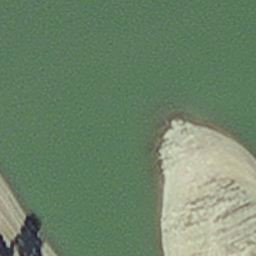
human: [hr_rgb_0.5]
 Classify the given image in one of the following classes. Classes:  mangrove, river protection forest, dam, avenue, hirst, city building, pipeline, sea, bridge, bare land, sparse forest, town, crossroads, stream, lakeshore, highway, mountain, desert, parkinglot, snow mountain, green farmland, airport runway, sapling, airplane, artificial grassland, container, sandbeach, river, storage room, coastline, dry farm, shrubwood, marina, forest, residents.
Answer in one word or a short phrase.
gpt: hirst